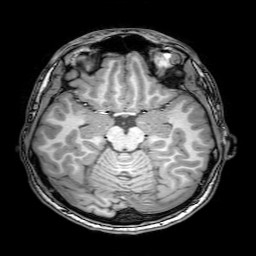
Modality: T1w
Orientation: coronal
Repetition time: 0.00828 s
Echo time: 0.00388 s